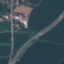
Label: Highway